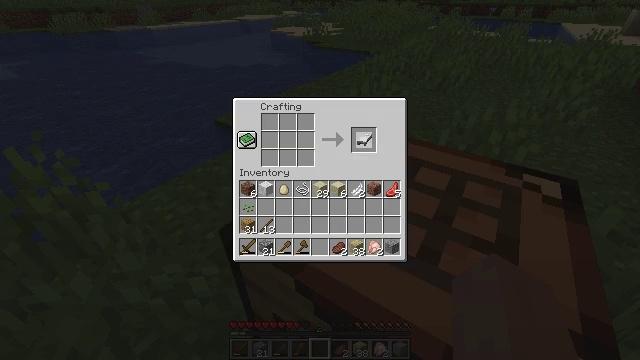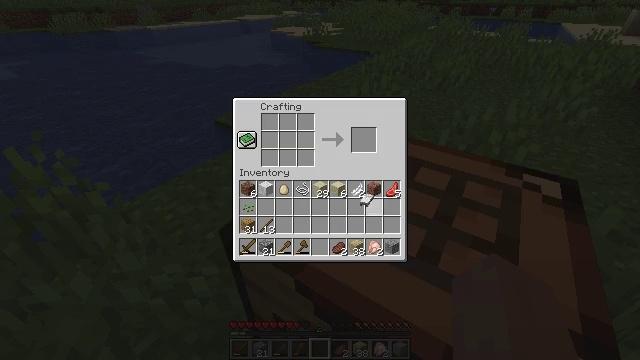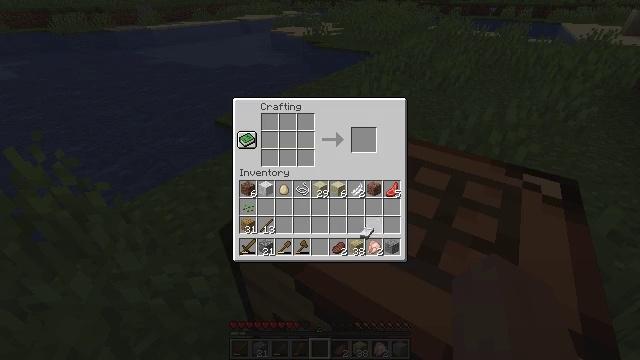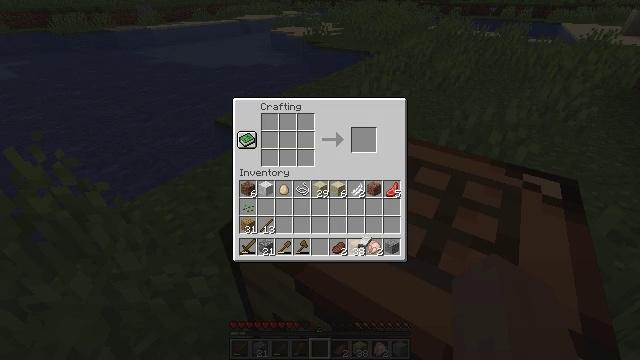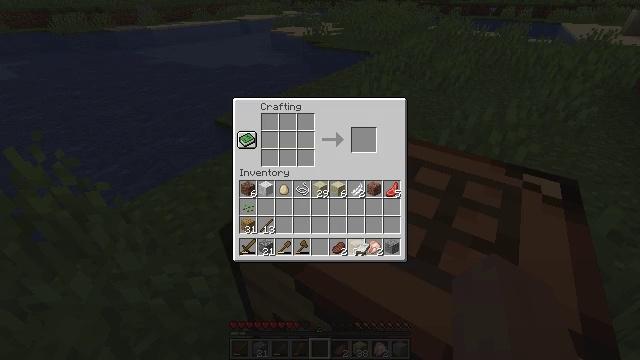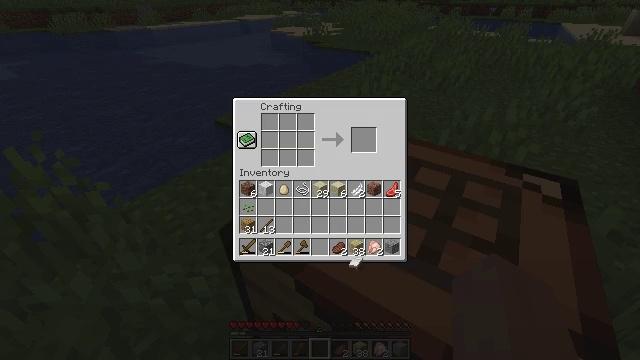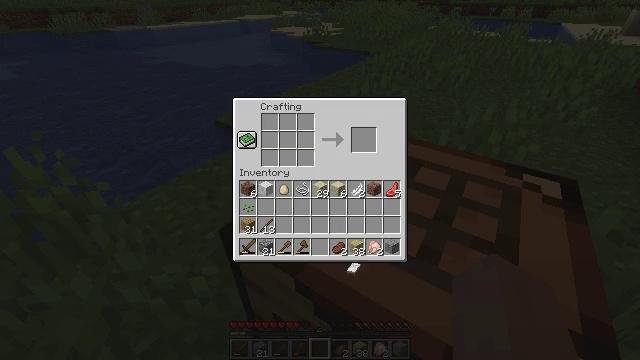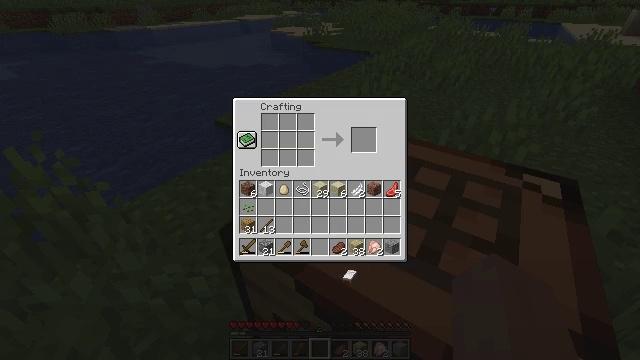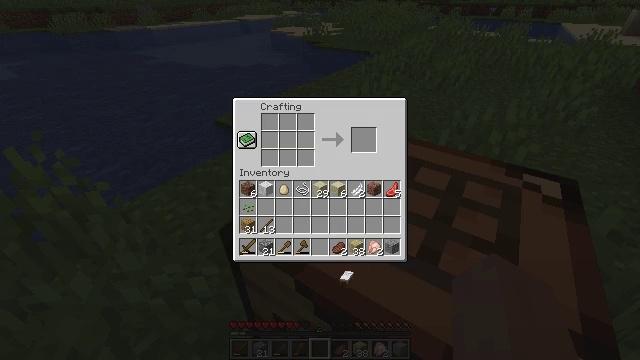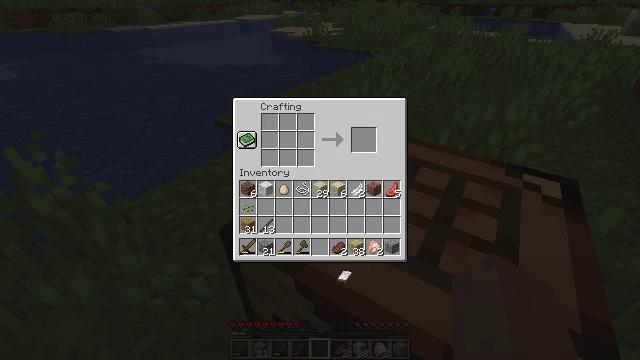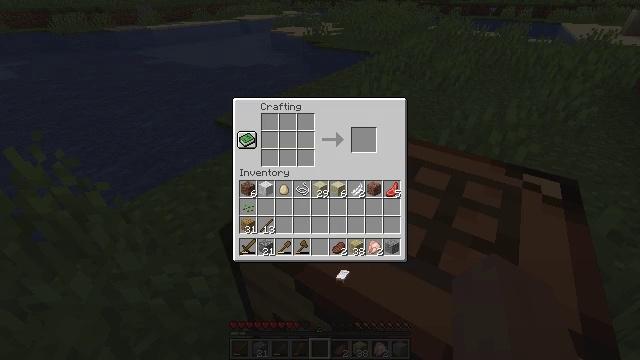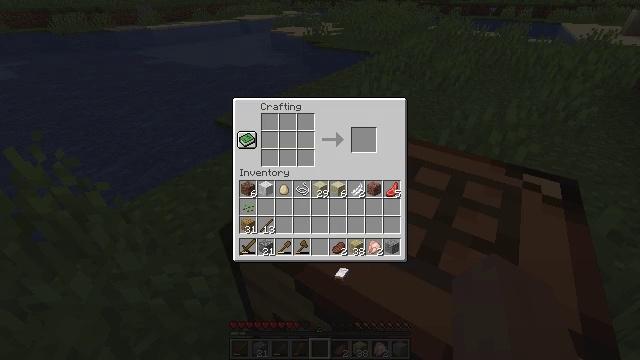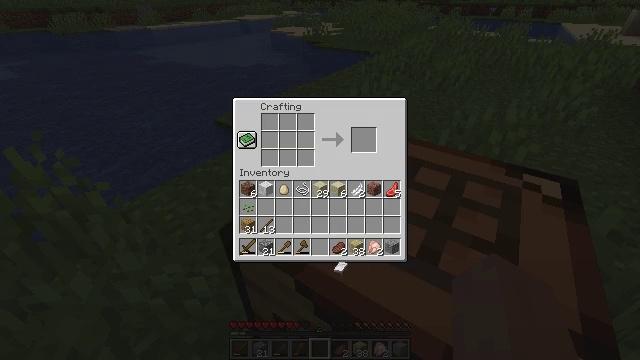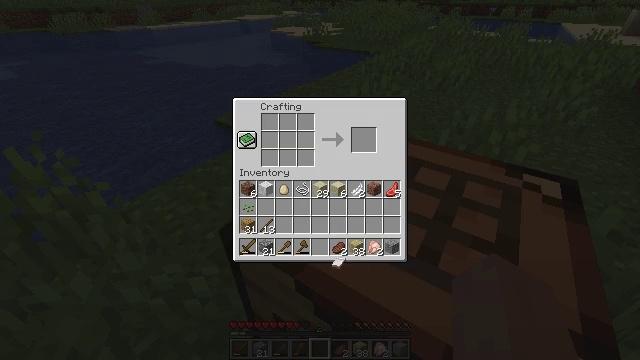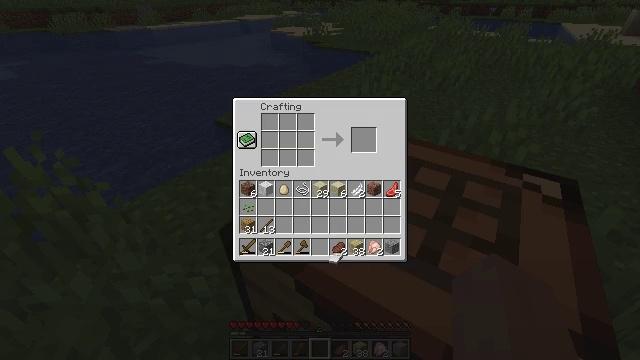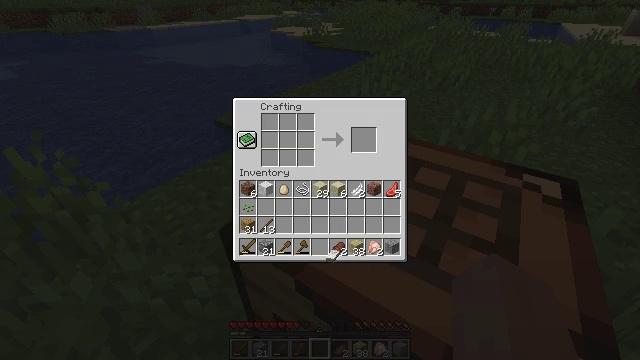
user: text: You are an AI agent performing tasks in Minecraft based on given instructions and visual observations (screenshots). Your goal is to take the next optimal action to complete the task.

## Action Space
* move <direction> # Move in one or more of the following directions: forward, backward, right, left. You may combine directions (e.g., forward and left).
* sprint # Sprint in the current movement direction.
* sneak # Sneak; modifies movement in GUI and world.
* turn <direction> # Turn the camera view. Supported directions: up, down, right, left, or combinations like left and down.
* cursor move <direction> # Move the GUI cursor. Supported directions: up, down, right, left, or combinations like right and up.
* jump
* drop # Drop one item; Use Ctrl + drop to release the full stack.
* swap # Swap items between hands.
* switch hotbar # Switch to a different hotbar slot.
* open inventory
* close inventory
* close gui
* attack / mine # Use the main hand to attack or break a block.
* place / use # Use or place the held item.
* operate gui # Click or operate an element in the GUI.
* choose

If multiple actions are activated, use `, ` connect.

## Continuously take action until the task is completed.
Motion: motion action
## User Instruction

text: Recycle the crafting table.
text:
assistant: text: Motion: cursor move down, open gui
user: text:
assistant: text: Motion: cursor move down
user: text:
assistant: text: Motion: cursor move down
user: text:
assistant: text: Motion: no_op
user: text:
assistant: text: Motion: cursor move left and down
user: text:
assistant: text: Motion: no_op
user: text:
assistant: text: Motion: cursor move down
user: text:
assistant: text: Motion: no_op
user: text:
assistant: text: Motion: no_op
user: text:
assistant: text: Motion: no_op
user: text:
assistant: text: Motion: no_op
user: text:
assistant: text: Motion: no_op
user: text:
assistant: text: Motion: no_op
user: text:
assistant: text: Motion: no_op
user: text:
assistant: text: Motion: no_op
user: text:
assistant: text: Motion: no_op
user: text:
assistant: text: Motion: no_op
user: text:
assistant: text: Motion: no_op
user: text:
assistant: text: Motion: no_op
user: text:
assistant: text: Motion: no_op
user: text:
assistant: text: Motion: no_op
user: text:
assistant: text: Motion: operate gui
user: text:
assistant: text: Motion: operate gui
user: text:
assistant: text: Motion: no_op
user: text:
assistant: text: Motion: no_op
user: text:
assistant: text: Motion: no_op
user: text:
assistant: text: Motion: no_op
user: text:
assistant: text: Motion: cursor move right and up
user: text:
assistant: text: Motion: cursor move up
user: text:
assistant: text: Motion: cursor move up